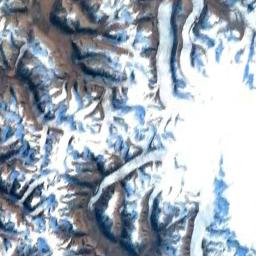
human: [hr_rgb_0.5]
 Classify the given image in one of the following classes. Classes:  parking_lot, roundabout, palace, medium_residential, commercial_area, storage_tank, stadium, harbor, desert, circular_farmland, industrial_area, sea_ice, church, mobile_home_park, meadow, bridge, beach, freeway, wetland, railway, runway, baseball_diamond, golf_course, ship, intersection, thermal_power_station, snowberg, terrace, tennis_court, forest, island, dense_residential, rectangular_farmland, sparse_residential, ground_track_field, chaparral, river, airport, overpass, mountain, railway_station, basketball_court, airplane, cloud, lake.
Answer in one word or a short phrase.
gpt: snowberg